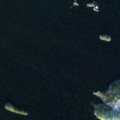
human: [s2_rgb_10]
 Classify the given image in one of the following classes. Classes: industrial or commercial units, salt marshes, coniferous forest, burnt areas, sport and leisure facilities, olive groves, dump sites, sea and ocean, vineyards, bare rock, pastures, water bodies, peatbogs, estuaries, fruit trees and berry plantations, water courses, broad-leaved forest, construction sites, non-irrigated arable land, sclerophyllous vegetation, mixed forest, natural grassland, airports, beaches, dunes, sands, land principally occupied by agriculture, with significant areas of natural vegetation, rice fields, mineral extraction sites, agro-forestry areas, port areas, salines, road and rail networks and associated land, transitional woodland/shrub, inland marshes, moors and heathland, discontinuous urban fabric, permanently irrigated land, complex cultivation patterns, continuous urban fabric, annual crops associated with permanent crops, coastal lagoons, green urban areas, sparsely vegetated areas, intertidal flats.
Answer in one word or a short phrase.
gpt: mixed forest, water bodies